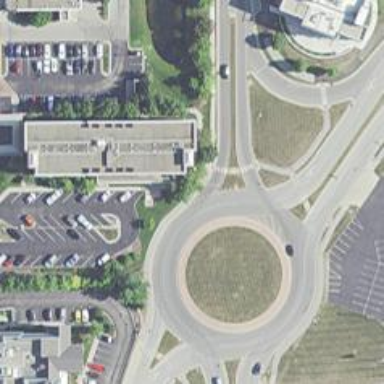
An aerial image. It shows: Secondary road with asphalt surface leading to roundabout.